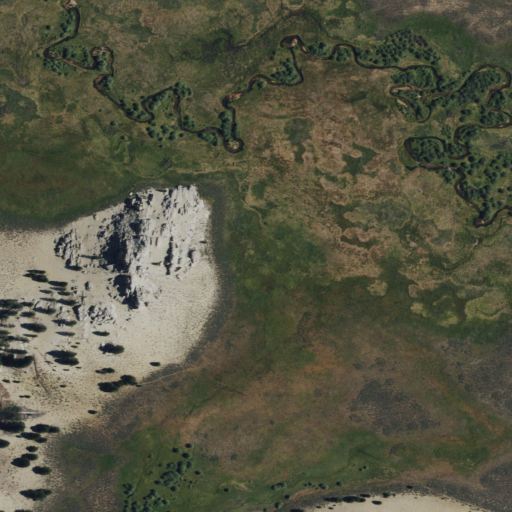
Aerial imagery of plain(s) in California named Ramshaw Meadows containing herbaceous wetlands, shrub, and woody wetlands